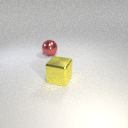
large yellow metal cube to the right of large red metal sphere